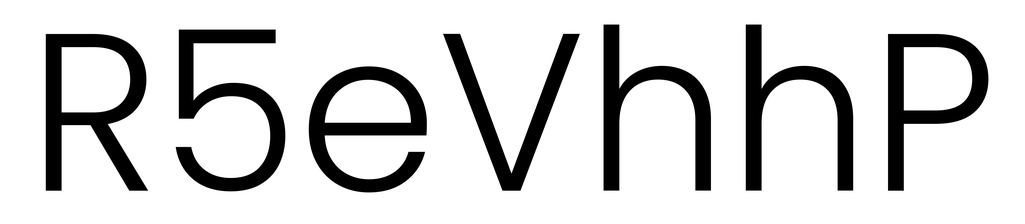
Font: Poppins-Light